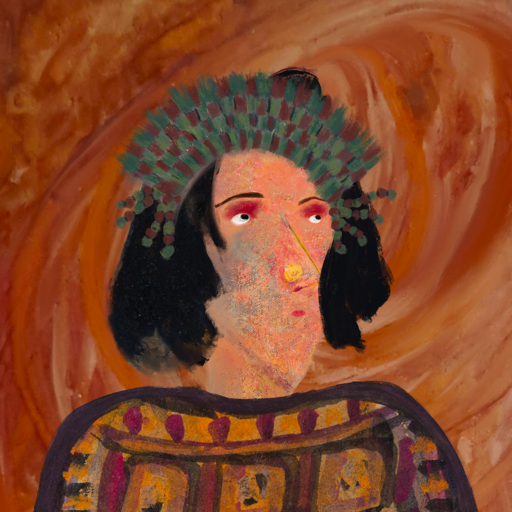
Background: Pious_Lady, Head And Neck Side: Irani, Face Side: Irani, Bust: Doll, Hair Side: Mosgoul, Head Accessory: After_Raid_Crown, Second Necklace: Blank, Necklace: Blank, Baby: Blank